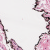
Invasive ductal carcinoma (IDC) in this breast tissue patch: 0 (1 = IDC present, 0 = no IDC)